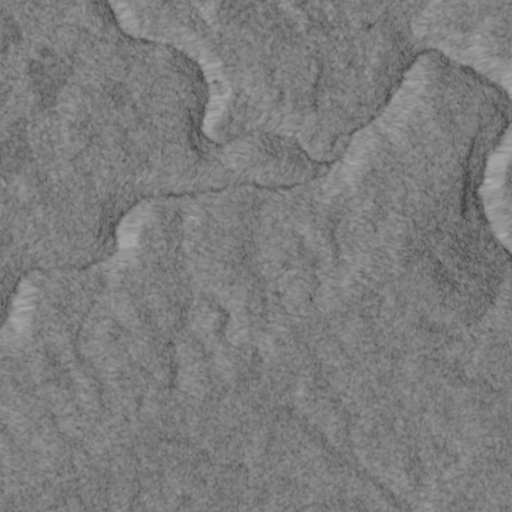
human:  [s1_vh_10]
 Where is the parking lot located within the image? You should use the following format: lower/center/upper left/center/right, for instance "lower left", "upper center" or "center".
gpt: The parking lot is located in the upper left of the image.
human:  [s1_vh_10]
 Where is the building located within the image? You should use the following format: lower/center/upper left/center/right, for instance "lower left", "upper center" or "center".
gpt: The building is located in the upper left of the image.
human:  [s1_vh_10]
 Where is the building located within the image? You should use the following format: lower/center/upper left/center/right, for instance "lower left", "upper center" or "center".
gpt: The building is located in the upper of the image.
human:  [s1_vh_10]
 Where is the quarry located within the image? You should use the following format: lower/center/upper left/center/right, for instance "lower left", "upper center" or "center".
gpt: There is no quarry in the image.

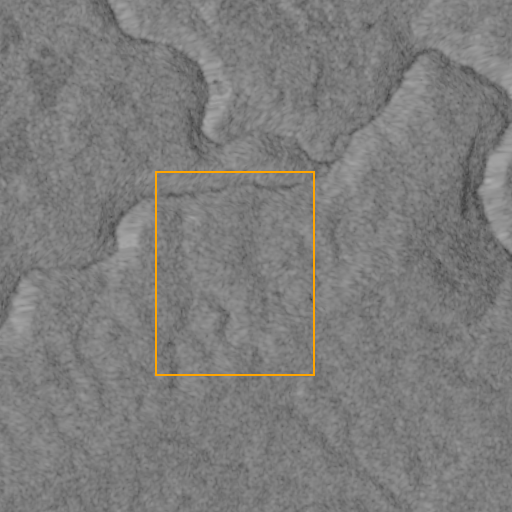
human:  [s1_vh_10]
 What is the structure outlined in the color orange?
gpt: There is no orange outline.
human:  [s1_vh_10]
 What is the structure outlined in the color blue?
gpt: There is no structure outlined in blue.